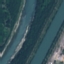
Land use / land cover class: River